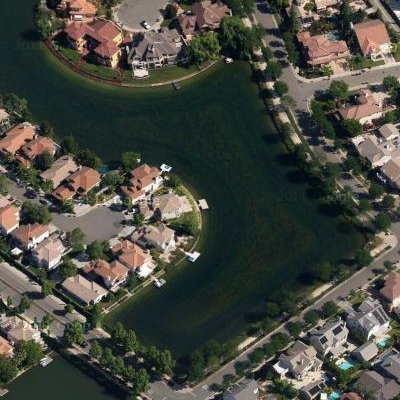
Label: dRiverLake